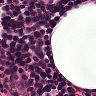
Metastatic tissue present: no